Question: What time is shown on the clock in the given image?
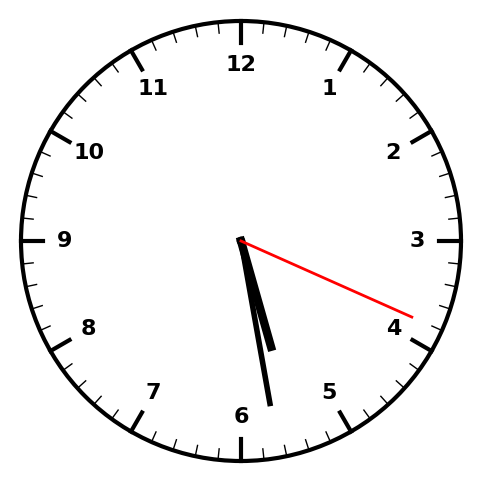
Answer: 05:28:19